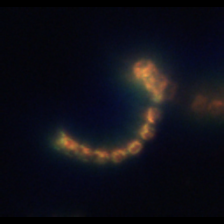
Taxon: Chaetoceros
Group: Diatoms